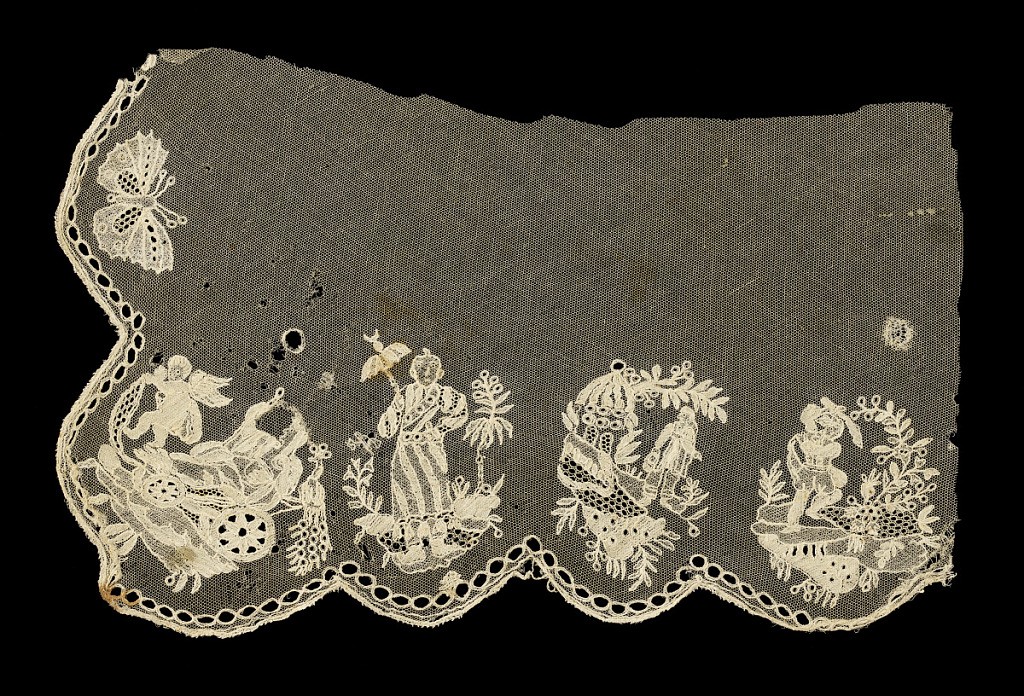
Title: Fragment
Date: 18th century
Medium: linen Technique: needlework on twined net
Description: Fragment of a border with embroidery on twined net.